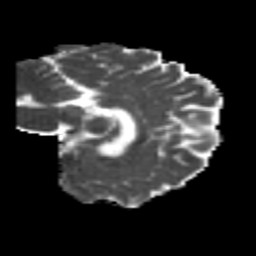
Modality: MD
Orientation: sagittal
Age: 26
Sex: female
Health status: healthy
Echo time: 0.074 s